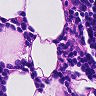
Metastatic tissue present: no